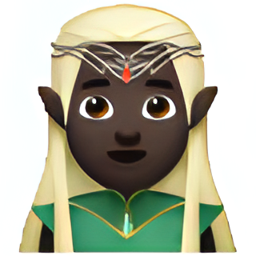
Name: elf
Emoji: 🧝🏿
Group: People & Body
Sub-group: person-fantasy